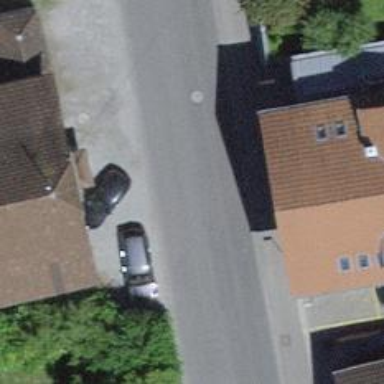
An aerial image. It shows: Residential road with asphalt surface and sidewalk on the left side.